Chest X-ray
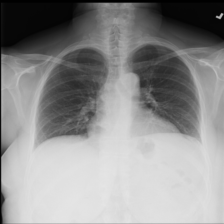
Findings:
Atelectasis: negative
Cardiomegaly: negative
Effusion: negative
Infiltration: negative
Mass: negative
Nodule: negative
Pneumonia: negative
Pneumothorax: negative
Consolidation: negative
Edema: negative
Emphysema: negative
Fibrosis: negative
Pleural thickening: negative
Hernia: negative